Interaction volume radius: 5 \u00c5
Interaction volume height: 30 \u00c5
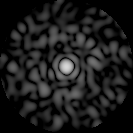
Disorder parameter: 0.835